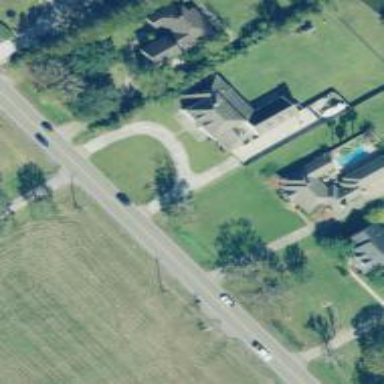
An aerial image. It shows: Driveway leading to service road.